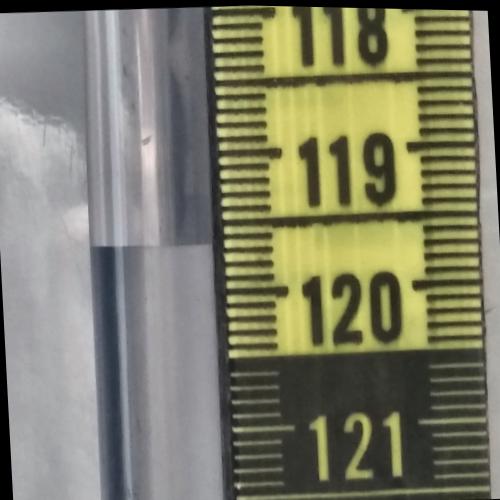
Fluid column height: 119.7 cm